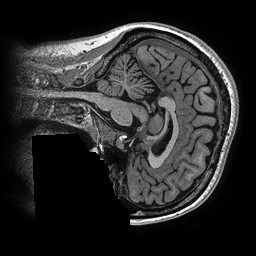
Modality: T1w
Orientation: sagittal
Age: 26
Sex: female
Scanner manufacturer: ge
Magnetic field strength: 3 T
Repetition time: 0.006952 s
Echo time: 0.00292 s